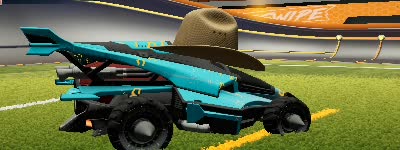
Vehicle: aftershock